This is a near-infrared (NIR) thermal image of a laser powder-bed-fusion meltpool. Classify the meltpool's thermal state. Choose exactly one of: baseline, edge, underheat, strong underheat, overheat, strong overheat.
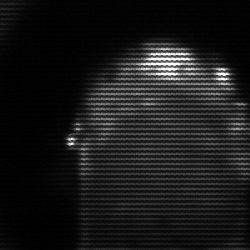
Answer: baseline